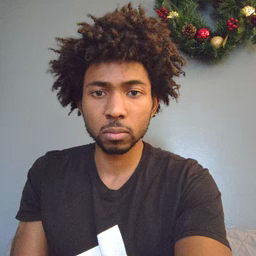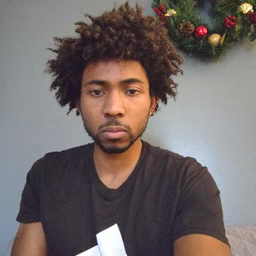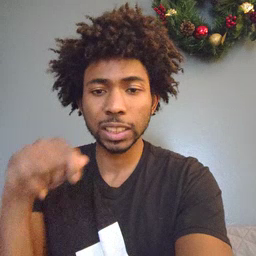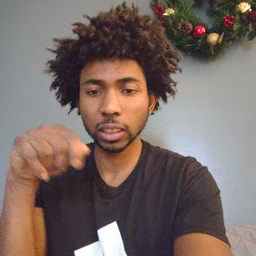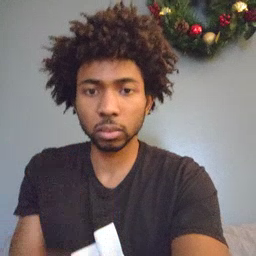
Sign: toothbrush